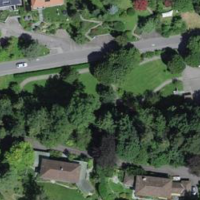
EUNIS habitat code: 55
Species observed at this site:
Prunus padus